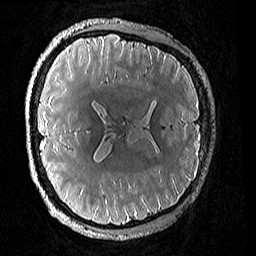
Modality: T2w
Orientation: axial
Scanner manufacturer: siemens
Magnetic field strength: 3 T
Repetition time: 3.2 s
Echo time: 0.428 s